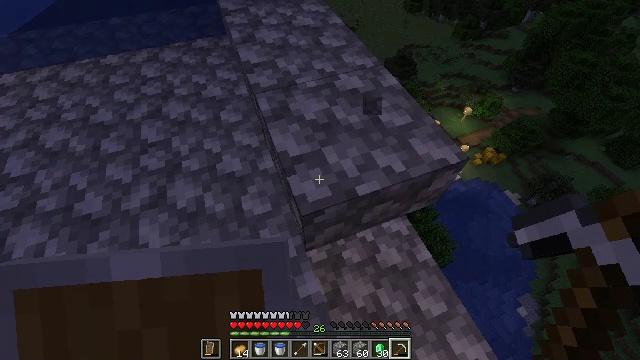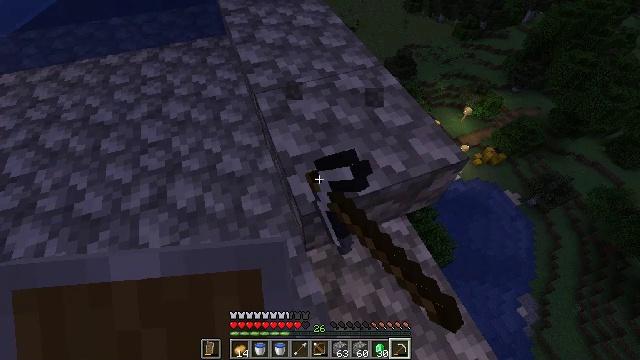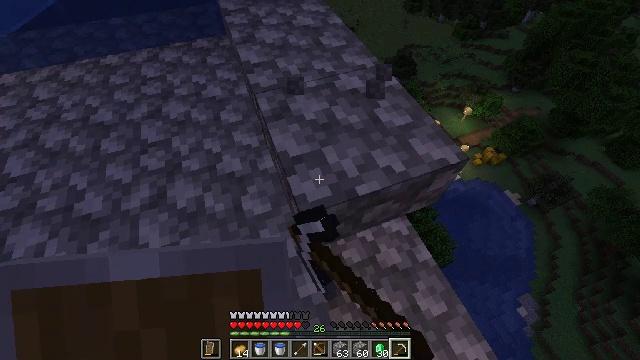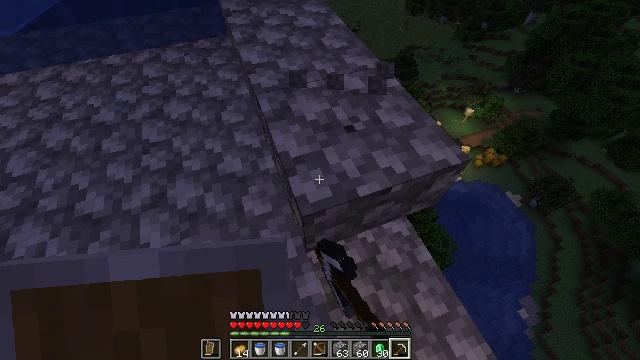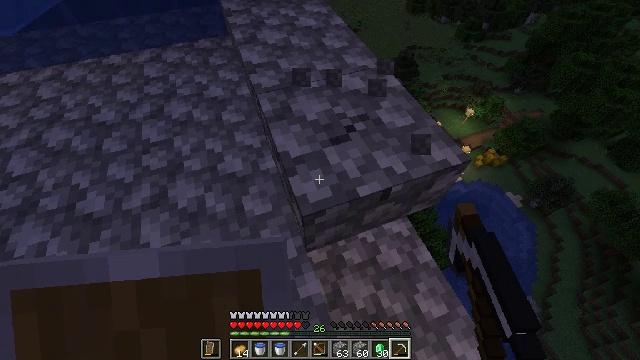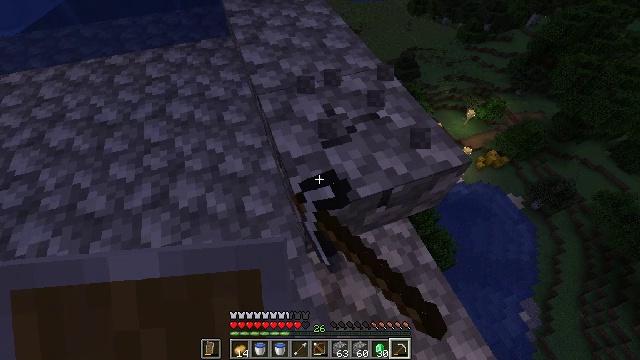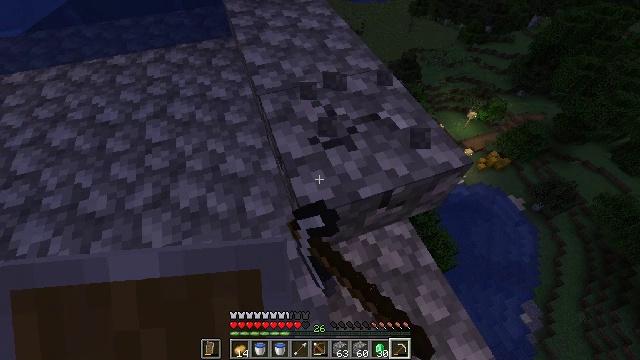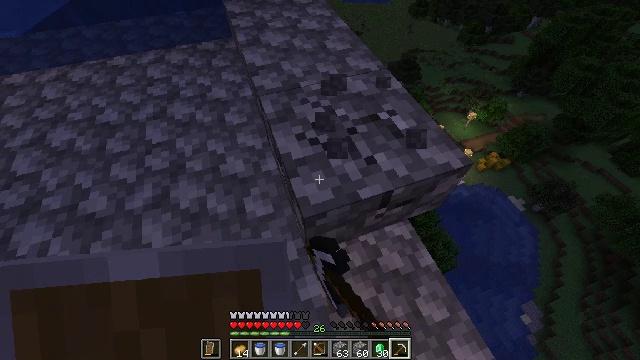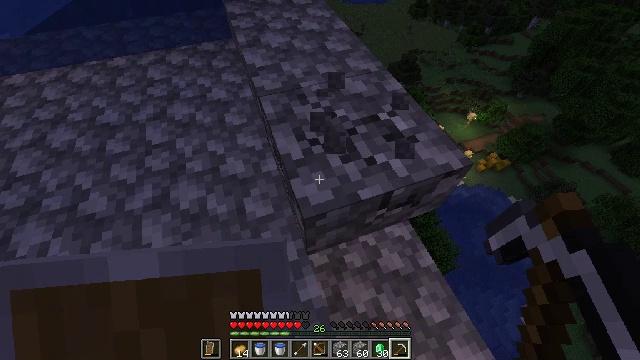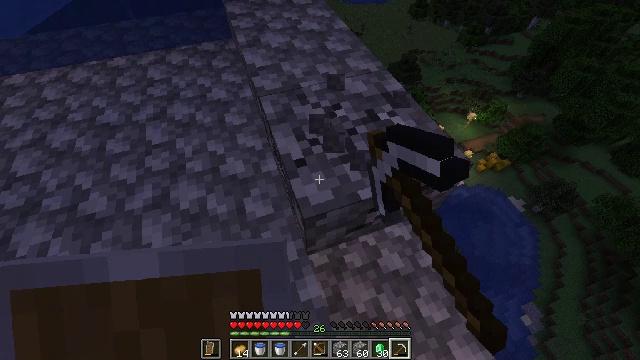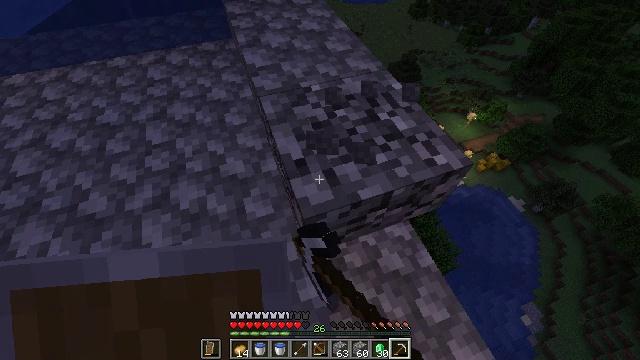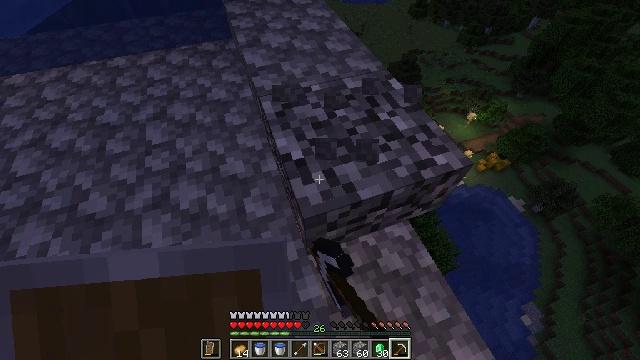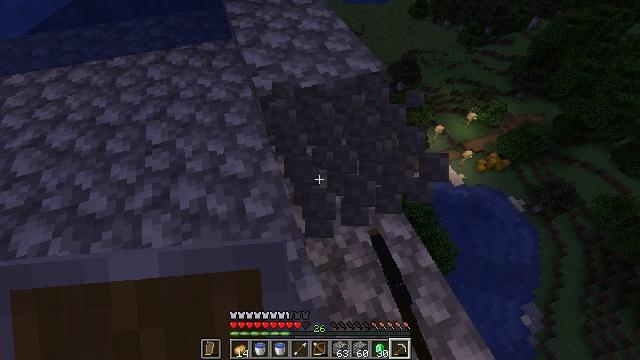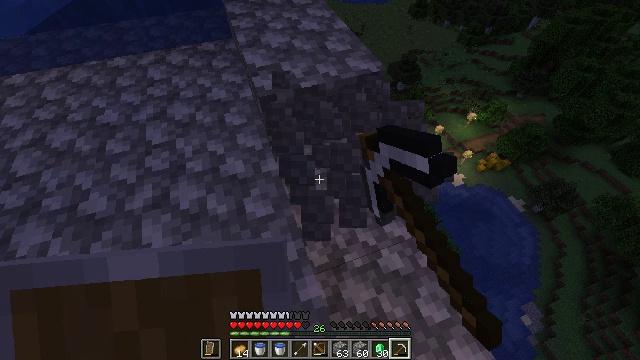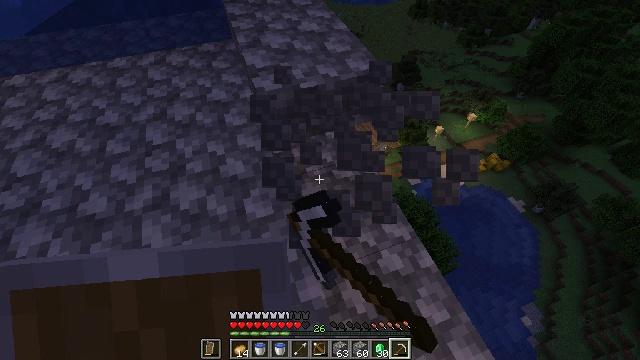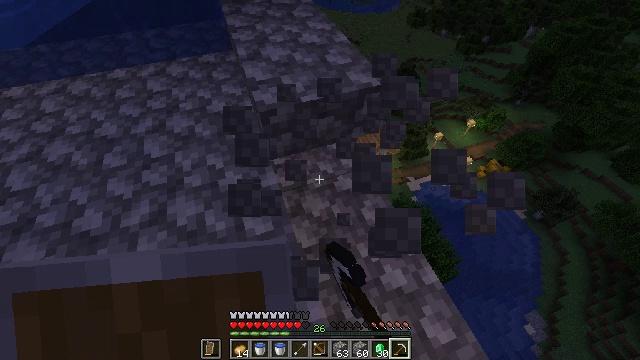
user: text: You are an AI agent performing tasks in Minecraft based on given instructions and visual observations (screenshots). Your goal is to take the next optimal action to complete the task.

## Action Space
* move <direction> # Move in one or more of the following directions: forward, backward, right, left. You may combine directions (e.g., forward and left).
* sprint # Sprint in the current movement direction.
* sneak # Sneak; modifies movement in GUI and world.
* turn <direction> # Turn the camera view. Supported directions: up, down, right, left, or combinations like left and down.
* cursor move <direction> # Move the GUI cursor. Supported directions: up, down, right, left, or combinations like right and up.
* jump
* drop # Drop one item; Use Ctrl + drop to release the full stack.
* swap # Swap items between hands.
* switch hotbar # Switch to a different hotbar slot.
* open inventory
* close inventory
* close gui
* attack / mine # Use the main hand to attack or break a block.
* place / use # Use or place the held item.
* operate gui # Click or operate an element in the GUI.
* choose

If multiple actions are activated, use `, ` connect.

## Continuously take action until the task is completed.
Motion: motion action
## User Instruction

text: Collect cobblestone slabs from your build.
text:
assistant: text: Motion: attack / mine
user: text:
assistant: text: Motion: attack / mine
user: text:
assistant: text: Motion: attack / mine
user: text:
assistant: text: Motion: attack / mine
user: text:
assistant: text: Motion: attack / mine
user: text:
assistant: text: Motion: attack / mine
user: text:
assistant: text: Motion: attack / mine
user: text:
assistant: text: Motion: attack / mine
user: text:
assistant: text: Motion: attack / mine
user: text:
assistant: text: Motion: attack / mine
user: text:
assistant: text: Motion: attack / mine
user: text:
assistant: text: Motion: attack / mine
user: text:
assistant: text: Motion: attack / mine
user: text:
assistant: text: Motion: attack / mine
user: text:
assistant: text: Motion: move forward, turn up, attack / mine
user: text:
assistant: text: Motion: move forward, turn up, attack / mine
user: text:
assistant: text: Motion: move forward, attack / mine
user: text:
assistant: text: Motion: turn left and up, attack / mine
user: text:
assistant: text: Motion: turn left, attack / mine
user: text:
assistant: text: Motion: turn left, attack / mine
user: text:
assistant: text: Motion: attack / mine
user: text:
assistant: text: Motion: attack / mine
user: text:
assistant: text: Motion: attack / mine
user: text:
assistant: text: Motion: attack / mine
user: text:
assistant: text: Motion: attack / mine
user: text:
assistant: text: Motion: attack / mine
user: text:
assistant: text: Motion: attack / mine
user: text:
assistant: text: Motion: attack / mine
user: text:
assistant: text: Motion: attack / mine
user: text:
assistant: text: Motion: attack / mine